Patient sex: F
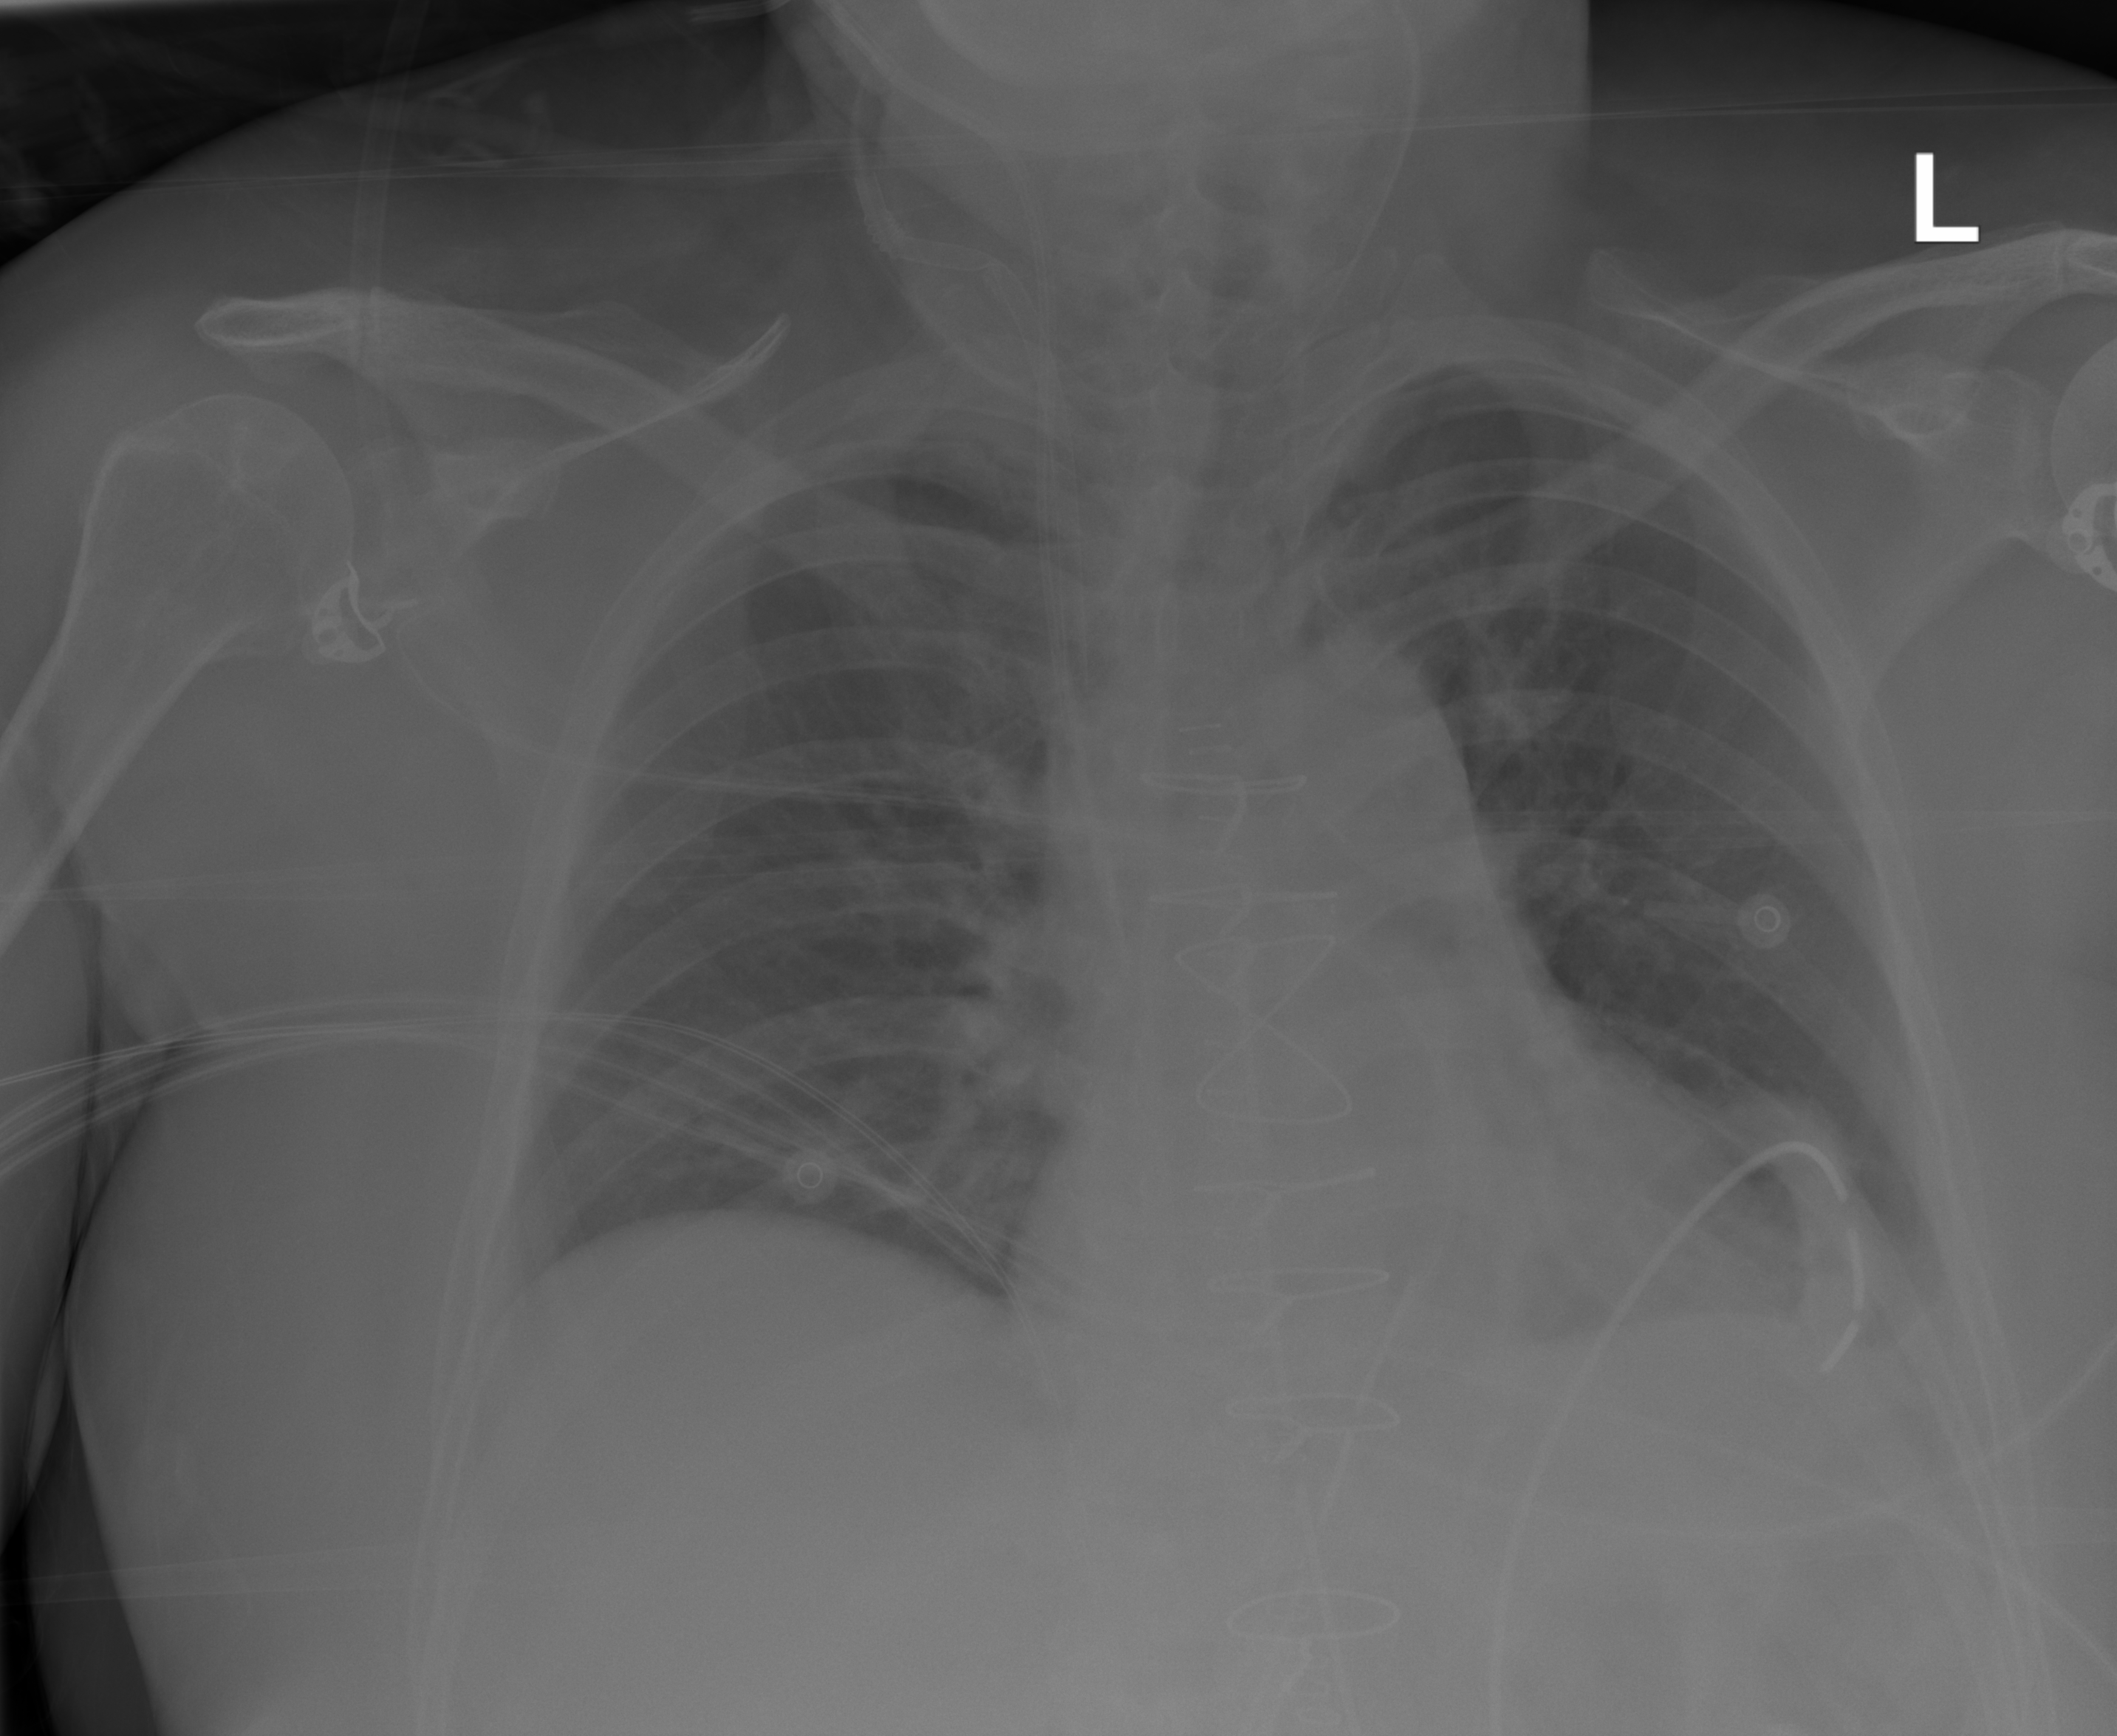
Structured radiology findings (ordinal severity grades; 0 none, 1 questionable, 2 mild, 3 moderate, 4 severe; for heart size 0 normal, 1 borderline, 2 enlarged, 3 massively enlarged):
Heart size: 1
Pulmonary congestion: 0
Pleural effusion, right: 0
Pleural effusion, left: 2
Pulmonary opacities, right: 0
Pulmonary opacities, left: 0
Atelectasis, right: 0
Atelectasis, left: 2